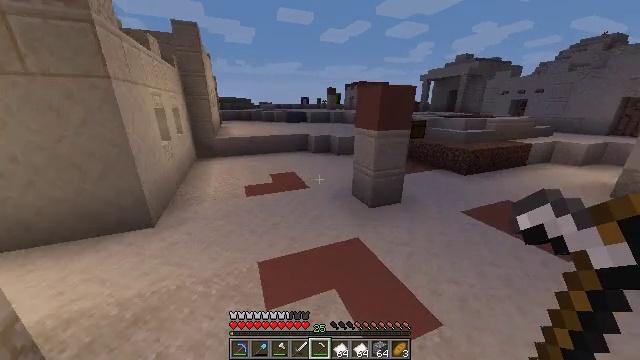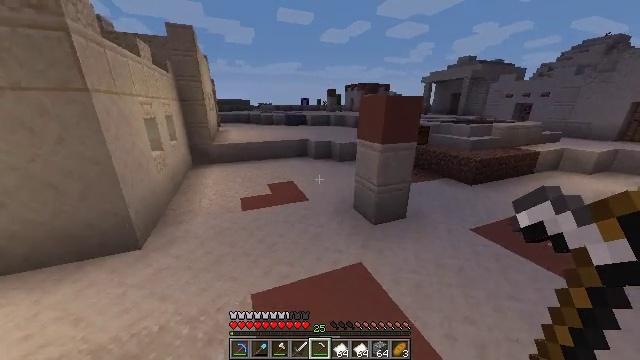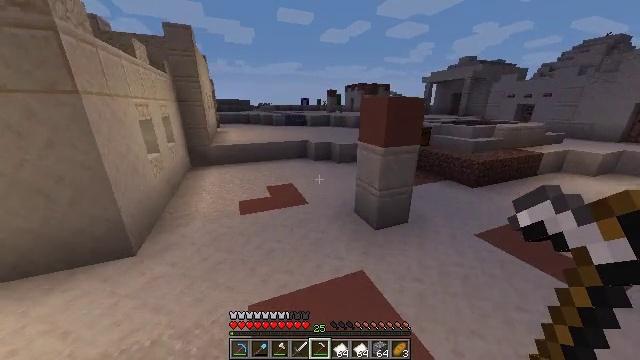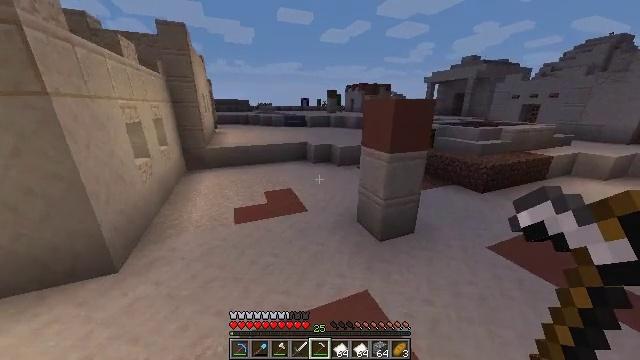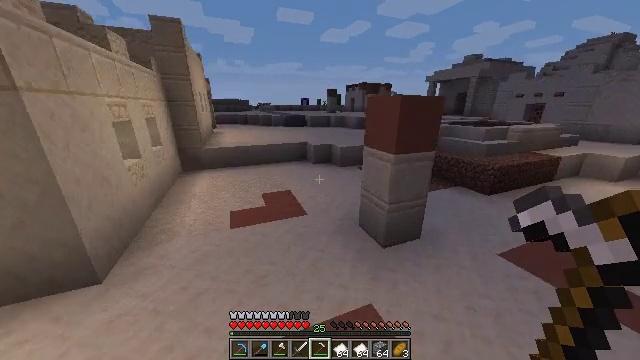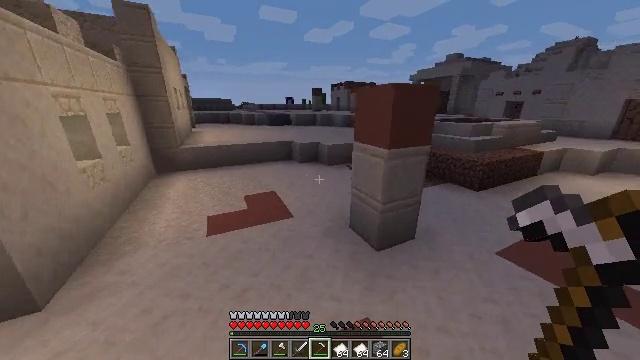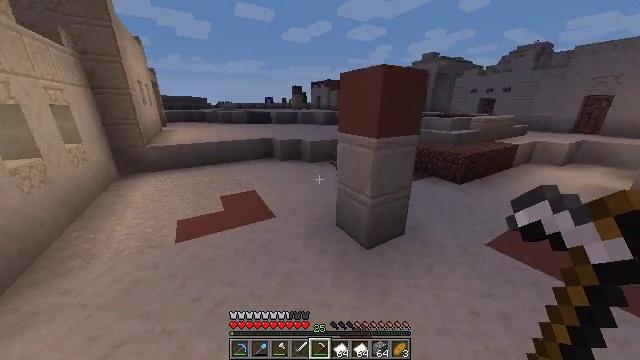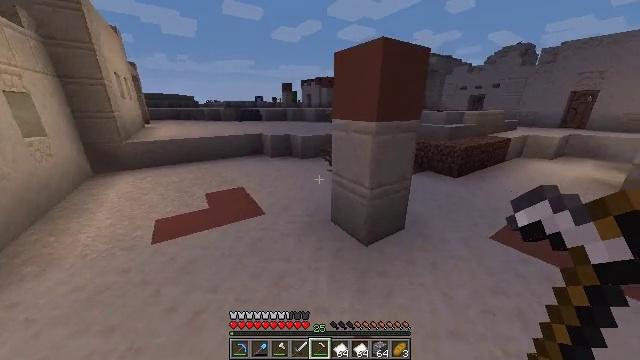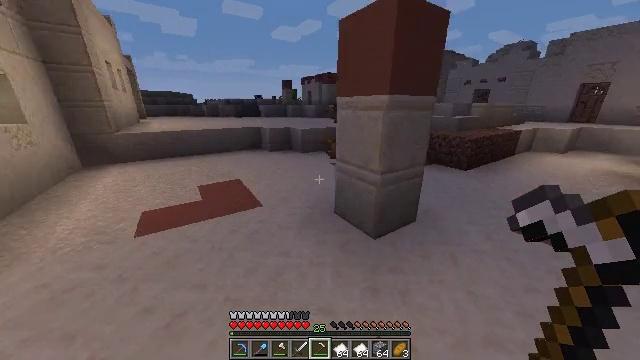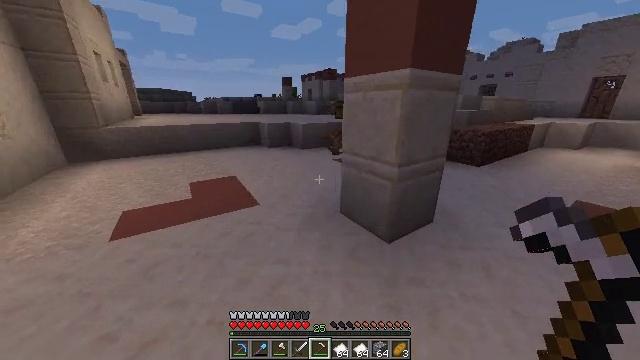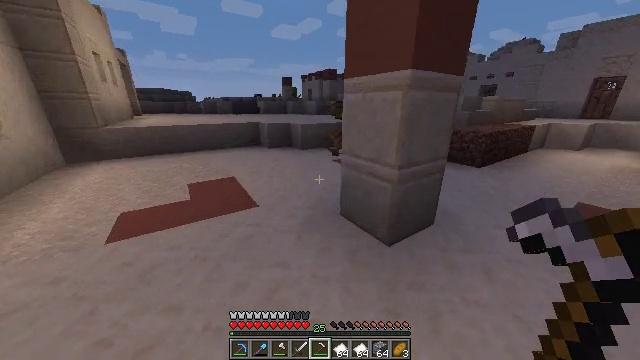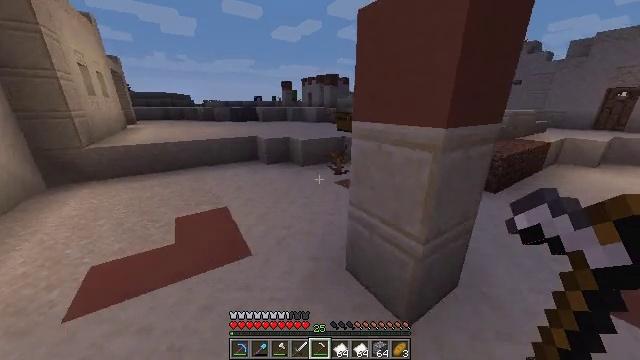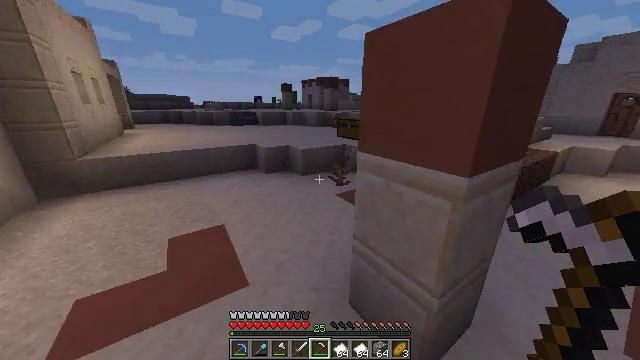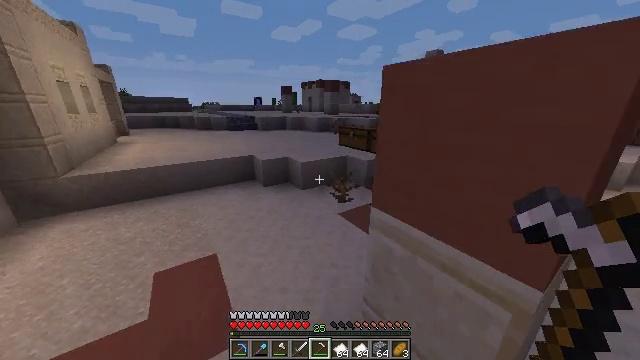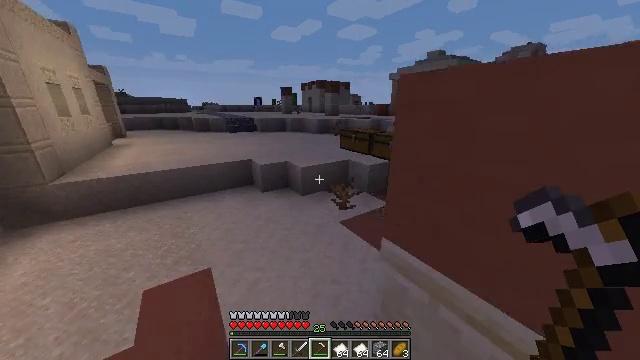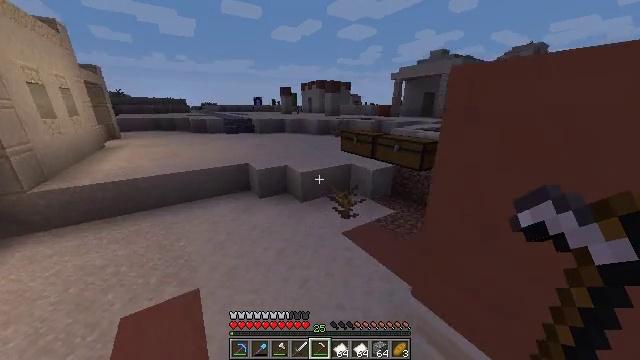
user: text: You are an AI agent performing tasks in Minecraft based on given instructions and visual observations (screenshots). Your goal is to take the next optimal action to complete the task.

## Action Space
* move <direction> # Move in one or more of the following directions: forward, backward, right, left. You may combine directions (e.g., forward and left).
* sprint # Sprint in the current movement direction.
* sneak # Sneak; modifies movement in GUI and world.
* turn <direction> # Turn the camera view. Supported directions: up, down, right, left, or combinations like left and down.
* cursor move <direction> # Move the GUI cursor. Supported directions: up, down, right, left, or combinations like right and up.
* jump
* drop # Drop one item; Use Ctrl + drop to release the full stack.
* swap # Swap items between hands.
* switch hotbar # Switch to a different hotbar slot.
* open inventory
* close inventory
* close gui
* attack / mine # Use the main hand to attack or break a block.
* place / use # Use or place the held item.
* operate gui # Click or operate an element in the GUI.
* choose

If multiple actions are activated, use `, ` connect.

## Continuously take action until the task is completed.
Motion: motion action
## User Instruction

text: Remove an iron hoe from the inventory.
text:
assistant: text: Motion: move forward, sprint, jump
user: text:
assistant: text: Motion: move forward, sprint, jump
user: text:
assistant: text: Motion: move forward, sprint, jump
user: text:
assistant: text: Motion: move forward, sprint, jump
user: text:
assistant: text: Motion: move forward, sprint, turn right, jump
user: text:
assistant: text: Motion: move forward, sprint, turn right, jump
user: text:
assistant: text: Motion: move forward, sprint, turn right, jump
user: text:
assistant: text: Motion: move forward, sprint, jump
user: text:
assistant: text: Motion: move forward, sprint, jump
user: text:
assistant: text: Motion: move forward, sprint, jump
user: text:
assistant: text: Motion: move forward, sprint, jump
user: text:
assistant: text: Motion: move forward, sprint, jump
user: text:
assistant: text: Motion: move forward, sprint, jump
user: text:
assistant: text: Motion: move forward, sprint, jump
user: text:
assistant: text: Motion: move forward, sprint, jump
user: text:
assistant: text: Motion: move forward, sprint, jump
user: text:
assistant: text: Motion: move forward, sprint, turn right, jump
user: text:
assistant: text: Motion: move forward, sprint, turn right, jump
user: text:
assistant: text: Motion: move forward, sprint, jump
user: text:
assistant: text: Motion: move forward, sprint, jump
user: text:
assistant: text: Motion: move forward, sprint, jump
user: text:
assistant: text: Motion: move forward, sprint, jump
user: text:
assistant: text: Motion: move forward, sprint, jump
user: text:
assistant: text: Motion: move forward, sprint, jump
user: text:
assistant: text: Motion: move forward, sprint, jump
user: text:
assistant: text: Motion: move forward, sprint, turn left, jump
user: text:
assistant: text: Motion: move forward, sprint, turn left and down, jump
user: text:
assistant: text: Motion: move forward, sprint, turn left and down, jump
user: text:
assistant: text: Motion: move forward, sprint, turn left, jump
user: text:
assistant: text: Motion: move forward, sprint, turn left, jump